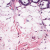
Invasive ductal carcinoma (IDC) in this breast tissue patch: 1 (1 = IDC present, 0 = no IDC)